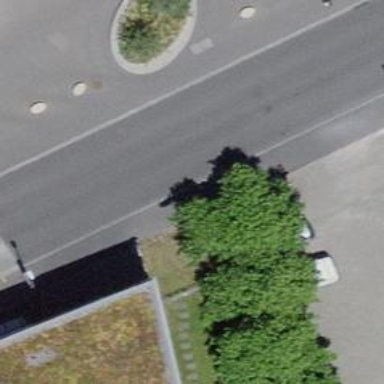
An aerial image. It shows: Bicycle parking area with rack.